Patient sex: M
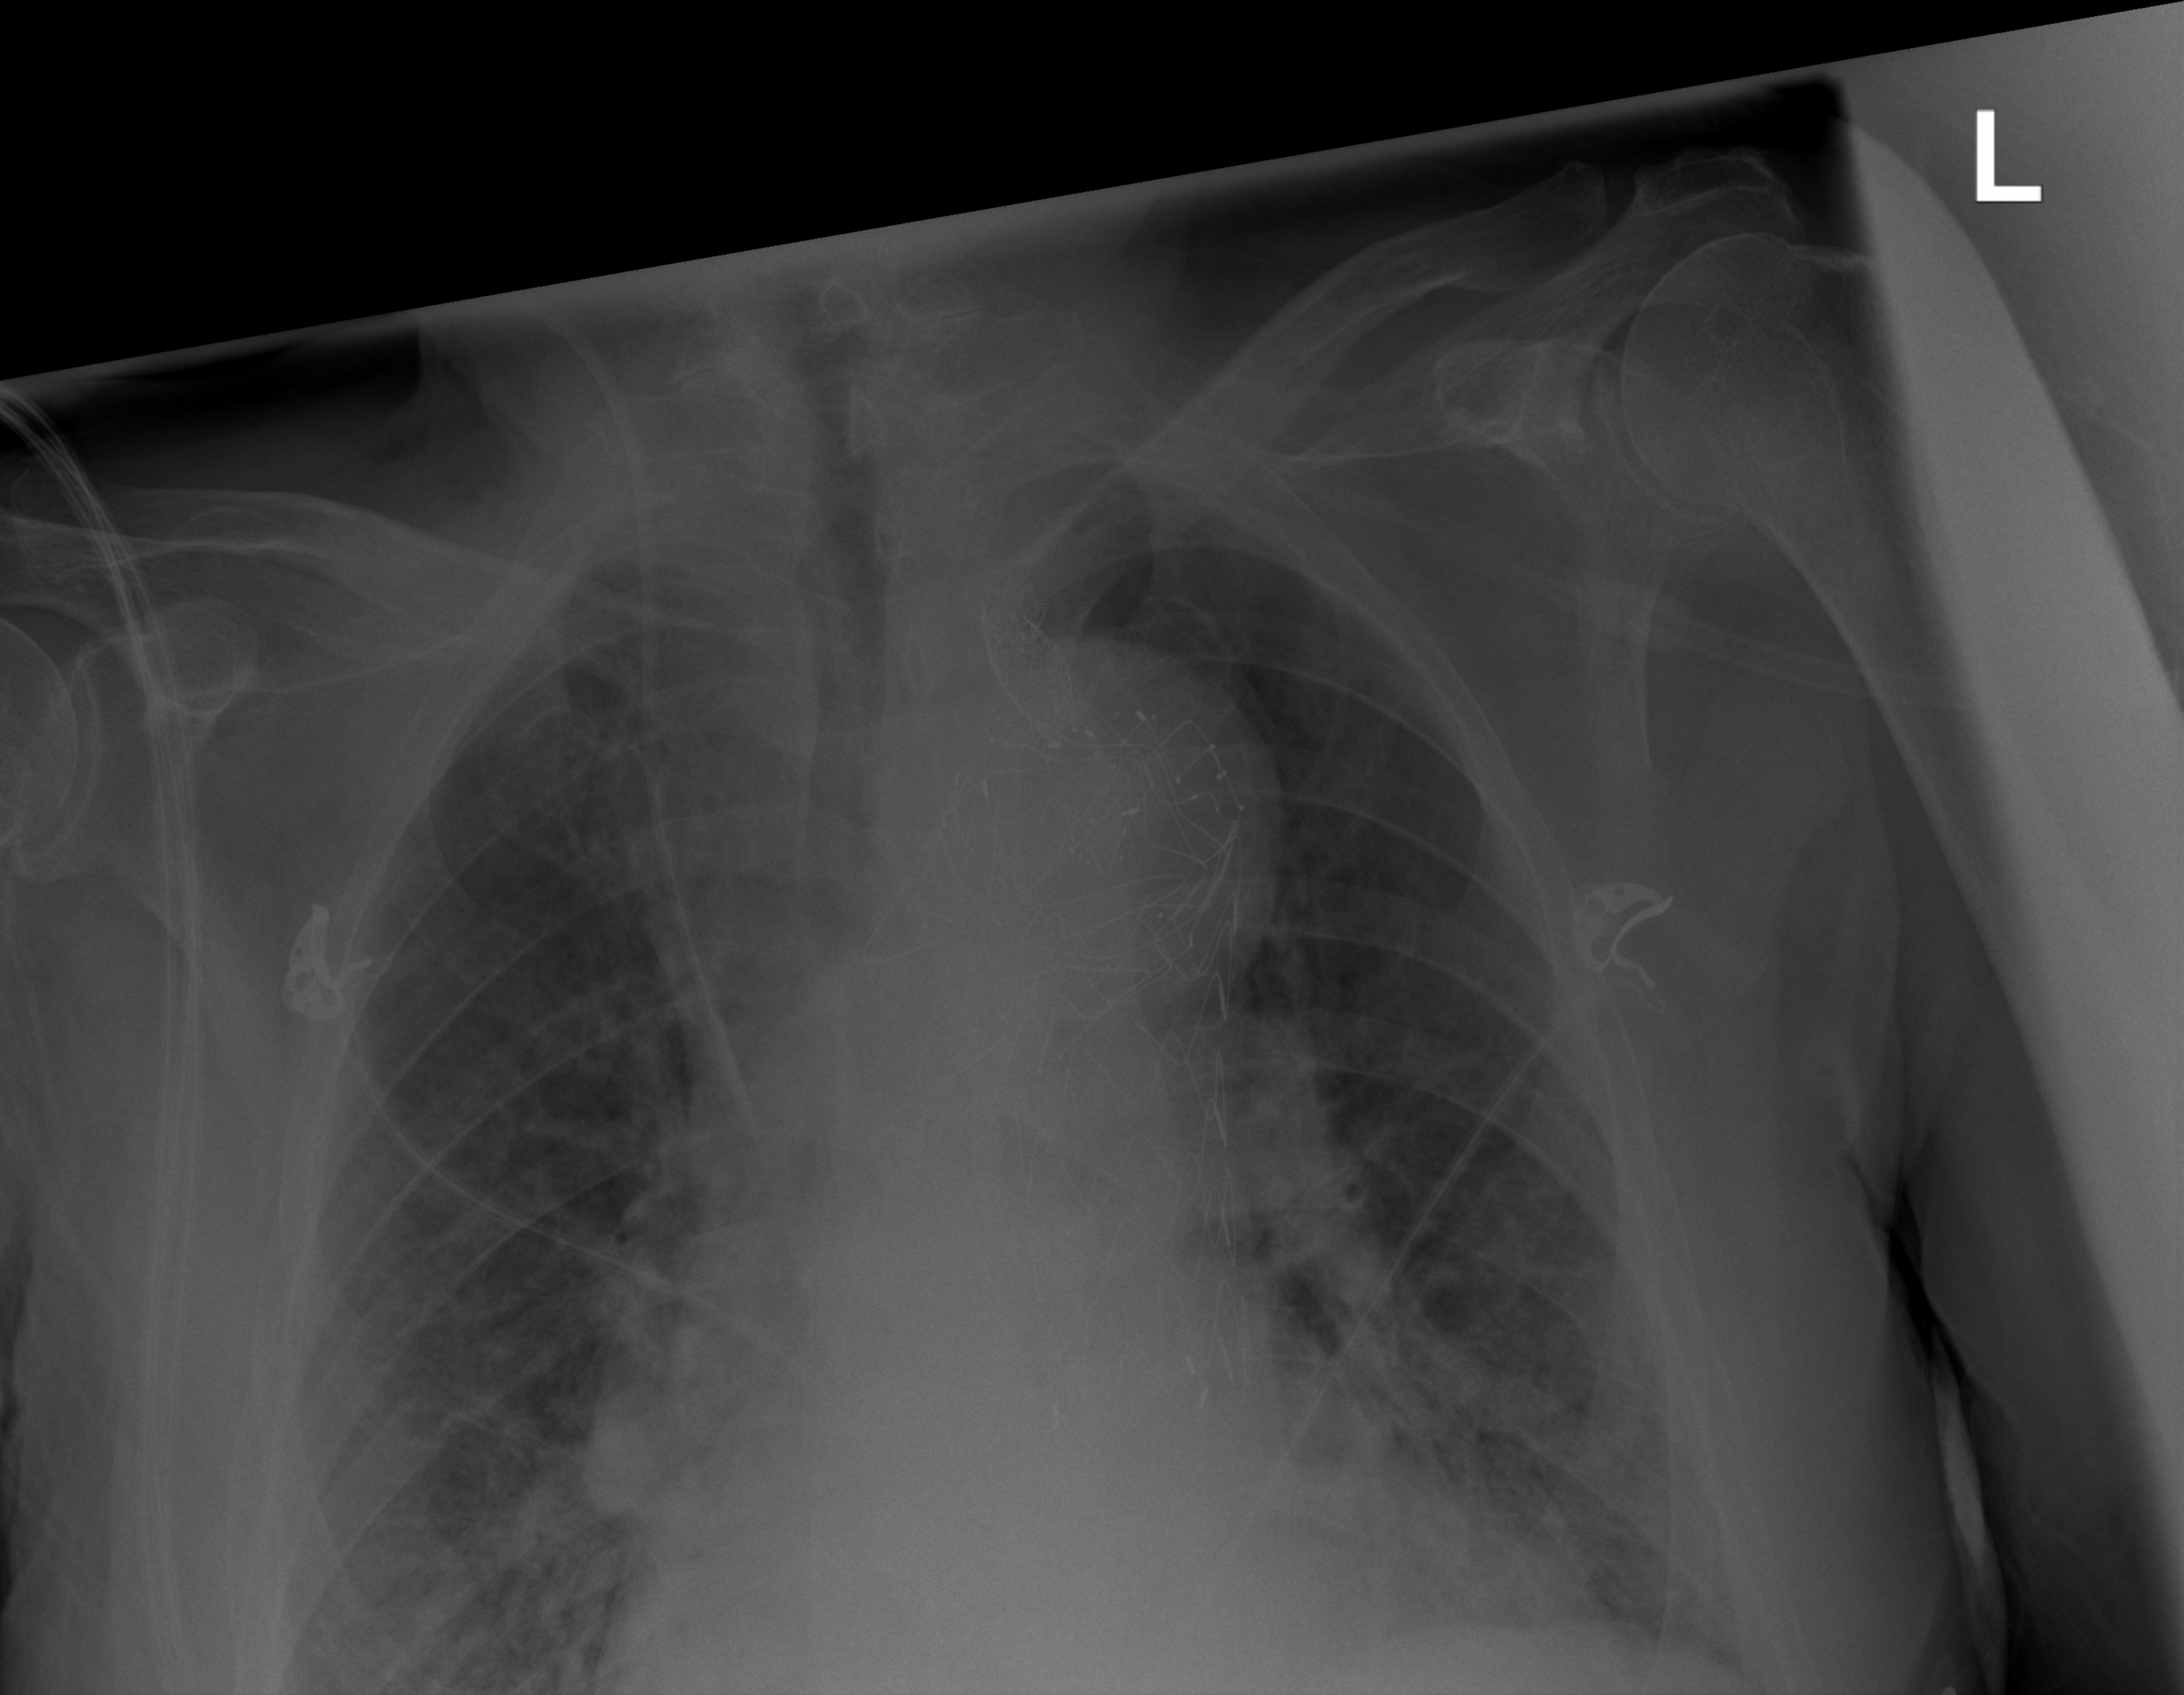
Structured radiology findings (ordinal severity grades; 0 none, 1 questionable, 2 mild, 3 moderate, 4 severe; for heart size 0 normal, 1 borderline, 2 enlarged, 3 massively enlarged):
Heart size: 2
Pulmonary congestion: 2
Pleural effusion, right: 0
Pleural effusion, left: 2
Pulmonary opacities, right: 2
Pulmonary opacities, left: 2
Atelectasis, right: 2
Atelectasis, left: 2